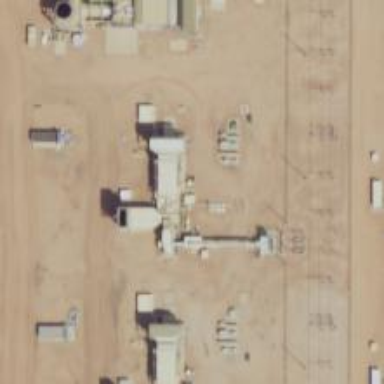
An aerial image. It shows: Gas turbine power generator.